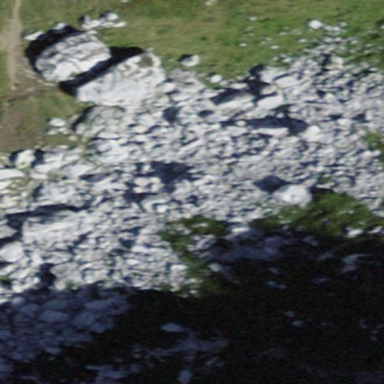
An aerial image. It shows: Natural scree.